Brain MRI, t2w sequence, axial 2D slice.
Patient: age 27, sex F, weight 95 kg, height 1.95 m
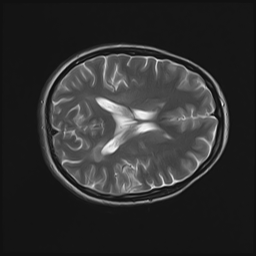